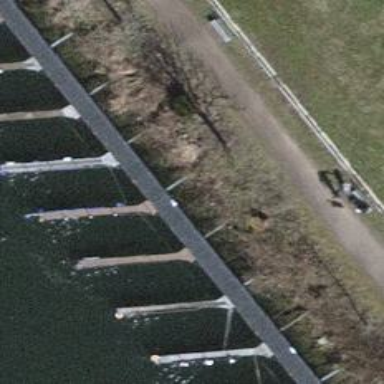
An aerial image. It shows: Metal pier with mooring facilities.